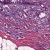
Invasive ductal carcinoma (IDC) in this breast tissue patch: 0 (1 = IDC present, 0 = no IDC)